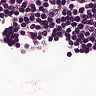
Metastatic tissue present: no